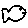
Label: fish